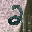
Label: 2